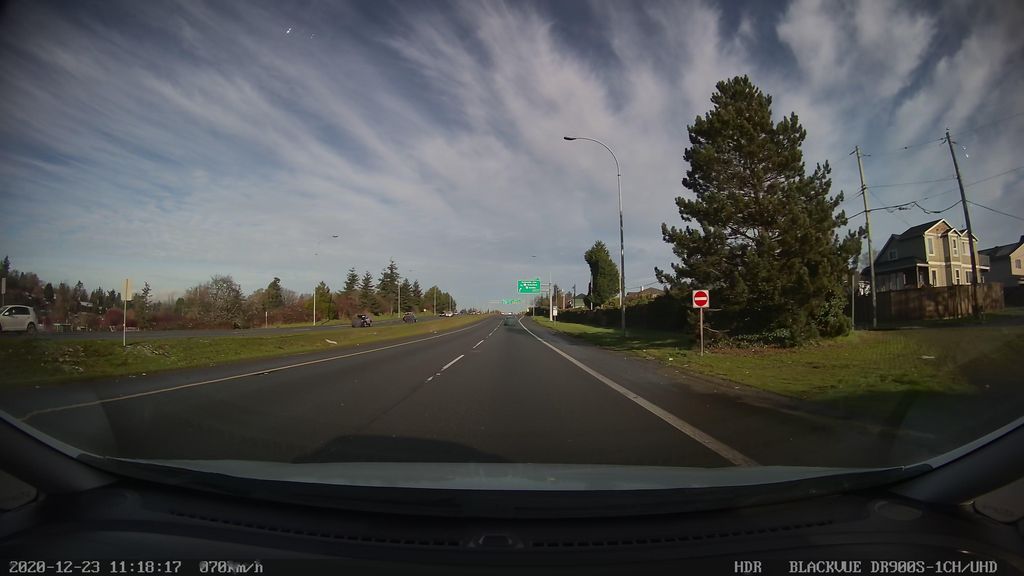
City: victoria